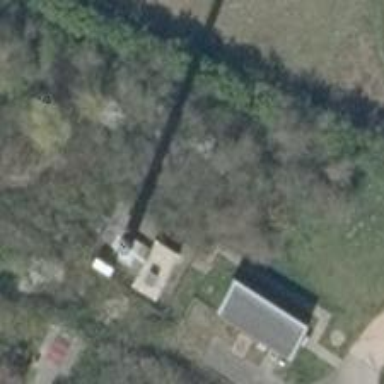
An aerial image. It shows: Communication tower.